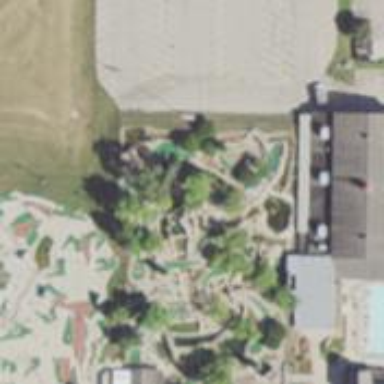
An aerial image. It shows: Pathway for golfing.